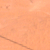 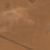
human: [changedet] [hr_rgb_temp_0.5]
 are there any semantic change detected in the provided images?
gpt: Everything remains the same.